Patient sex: M
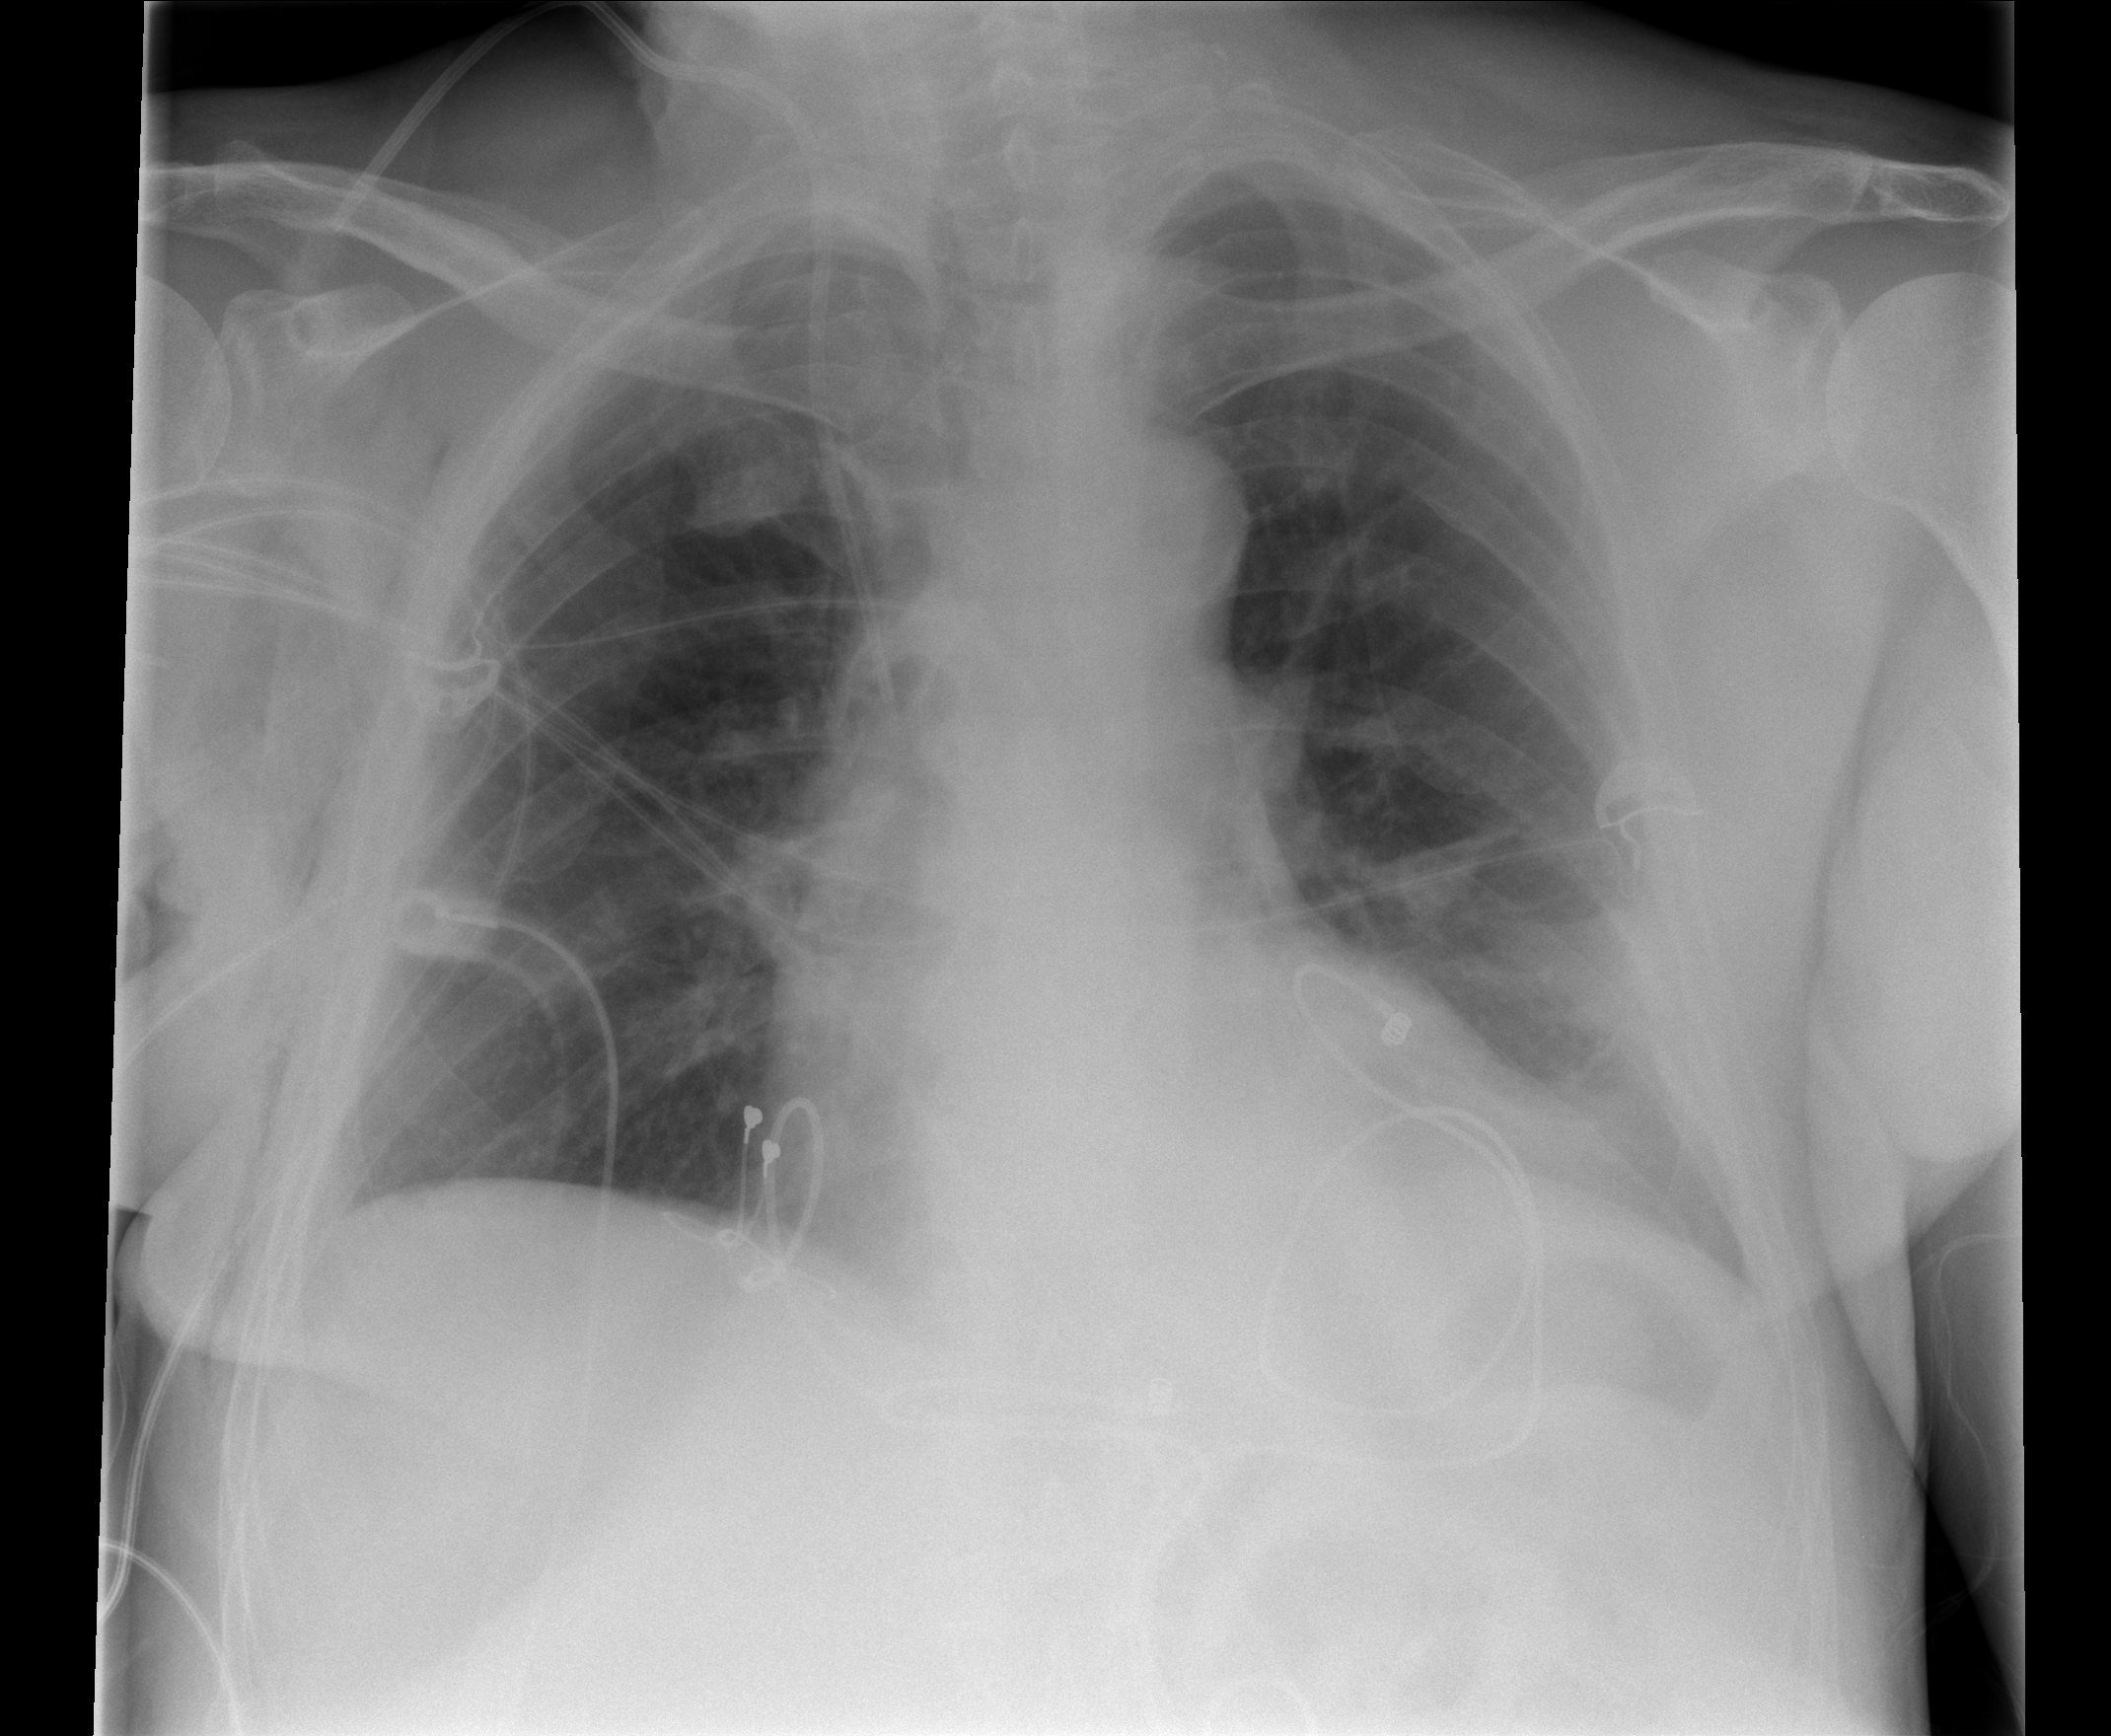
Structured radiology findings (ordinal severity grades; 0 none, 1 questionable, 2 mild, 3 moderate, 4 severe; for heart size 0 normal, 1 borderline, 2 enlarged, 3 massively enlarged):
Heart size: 0
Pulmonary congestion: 0
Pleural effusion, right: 0
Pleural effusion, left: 0
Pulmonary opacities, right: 0
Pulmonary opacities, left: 0
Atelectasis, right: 0
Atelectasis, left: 2